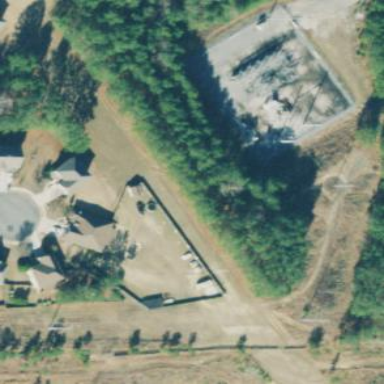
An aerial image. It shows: Distribution power substation secured by fence.